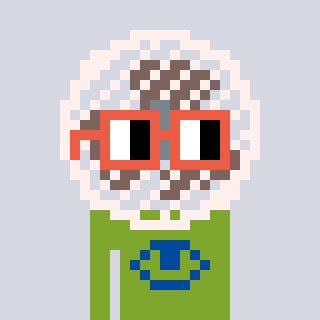
a pixel art character with square orange glasses, a fan-shaped head and a slimegreen-colored body on a cool background